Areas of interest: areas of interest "Art Gallery"
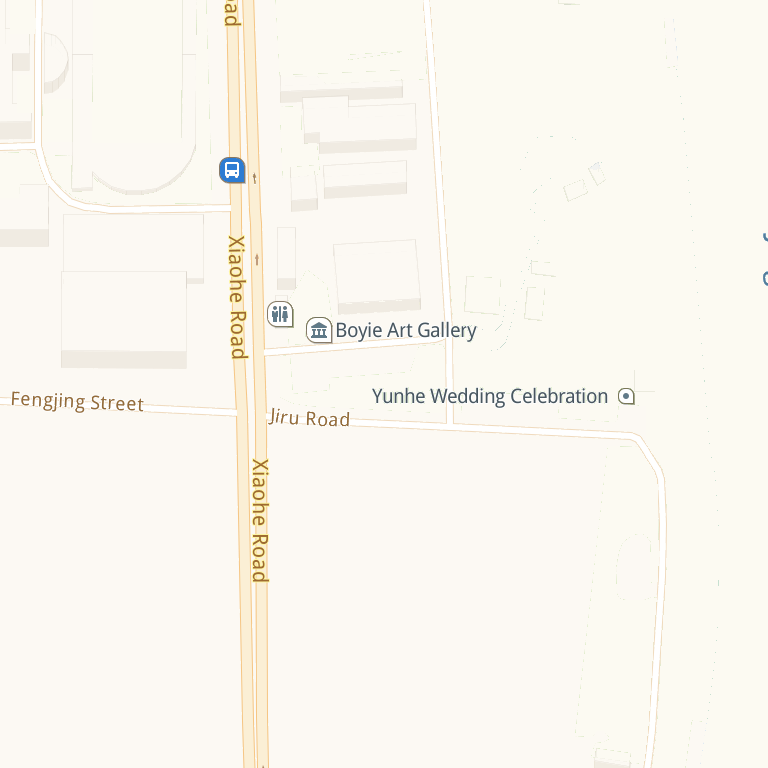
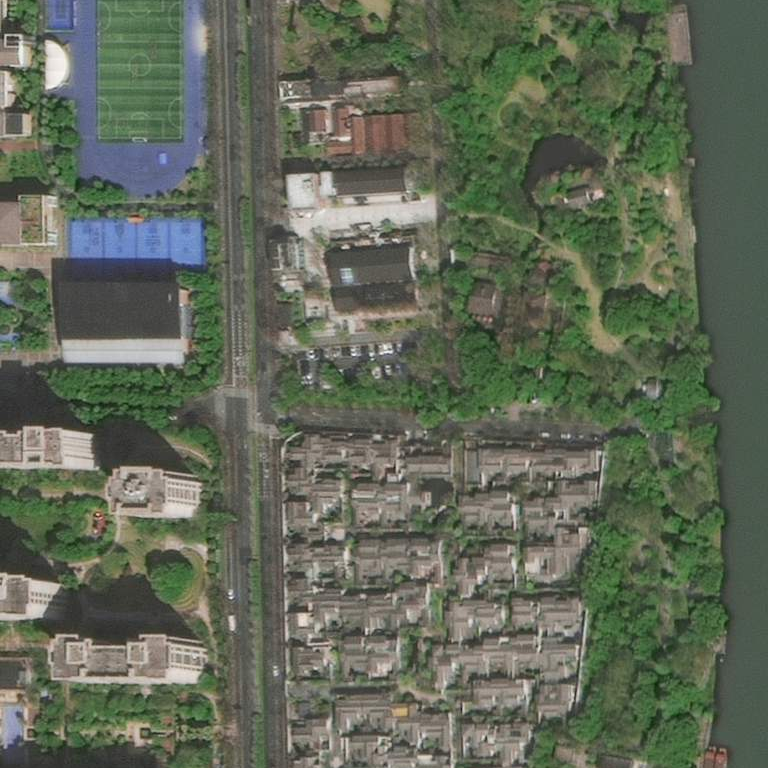